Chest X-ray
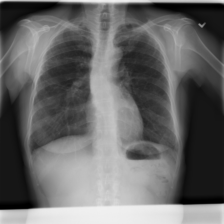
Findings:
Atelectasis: negative
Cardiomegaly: negative
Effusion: negative
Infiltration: negative
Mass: negative
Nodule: negative
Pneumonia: negative
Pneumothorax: negative
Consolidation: negative
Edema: negative
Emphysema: negative
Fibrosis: positive
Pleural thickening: negative
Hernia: negative